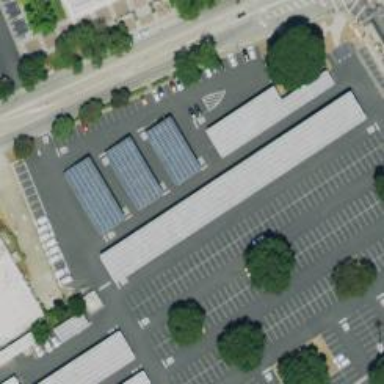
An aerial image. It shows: Solar photovoltaic panel generator on the roof of building.